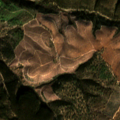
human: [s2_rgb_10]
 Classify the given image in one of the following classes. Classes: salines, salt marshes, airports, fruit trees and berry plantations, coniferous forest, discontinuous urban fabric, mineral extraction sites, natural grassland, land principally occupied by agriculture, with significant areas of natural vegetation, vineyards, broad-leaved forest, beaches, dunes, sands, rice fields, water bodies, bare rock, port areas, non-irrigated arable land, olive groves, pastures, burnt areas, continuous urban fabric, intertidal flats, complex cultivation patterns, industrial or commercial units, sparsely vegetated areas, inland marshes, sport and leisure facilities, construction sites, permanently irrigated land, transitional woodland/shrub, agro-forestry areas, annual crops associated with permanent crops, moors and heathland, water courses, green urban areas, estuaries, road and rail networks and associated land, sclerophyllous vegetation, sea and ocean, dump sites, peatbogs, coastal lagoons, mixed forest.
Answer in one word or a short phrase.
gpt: olive groves, broad-leaved forest, transitional woodland/shrub